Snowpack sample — Buffalo Mountain, Silverthorne, Colorado, USA (2/22/26, 2:02 PM MST)
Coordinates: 39.622, -106.113
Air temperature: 33 °F
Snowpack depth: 63 cm
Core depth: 30 cm
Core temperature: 26.6 °F
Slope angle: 11°, slope face: 116°
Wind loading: low
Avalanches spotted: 0
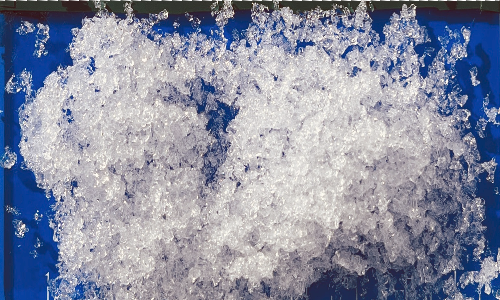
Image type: core
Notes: In a firebreak similar to site 1, minimal wind loading with no spotted avalanches (not many faces in view though)